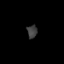
Tissue: prostate
Cell type: Myeloid cells
Senescence score: 0.8121
Nuclear area (px): 129
Mean DAPI intensity: 61.333